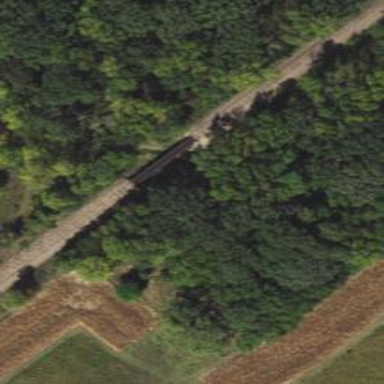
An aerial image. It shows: There is bridge over railway with one track.